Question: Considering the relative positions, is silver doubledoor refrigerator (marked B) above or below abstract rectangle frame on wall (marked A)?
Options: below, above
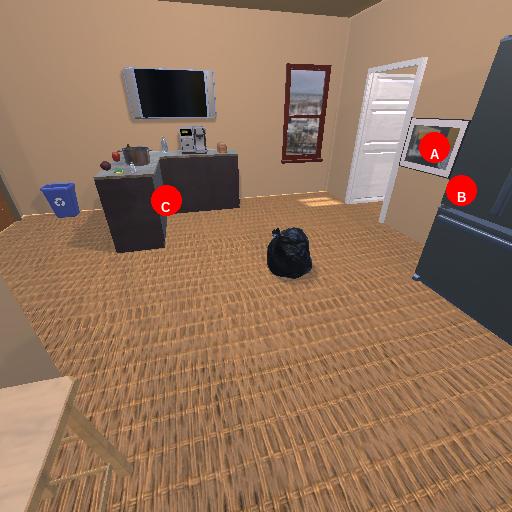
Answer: below